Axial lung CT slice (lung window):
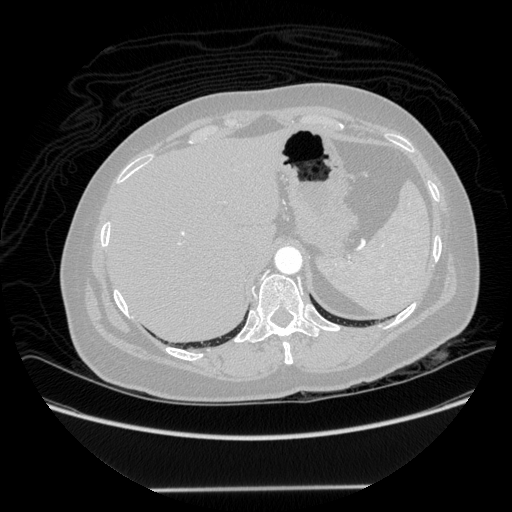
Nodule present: no